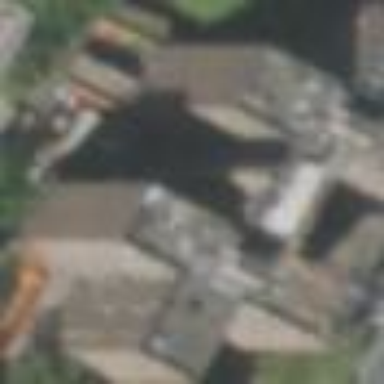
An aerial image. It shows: Flat concrete roof building with apartments.